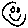
Label: smiley face